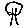
Label: tree